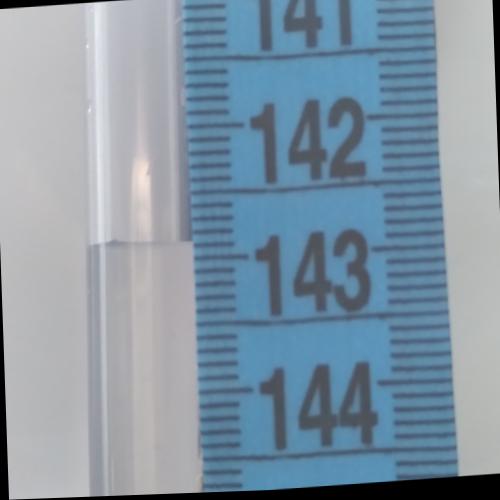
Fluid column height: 142.9 cm